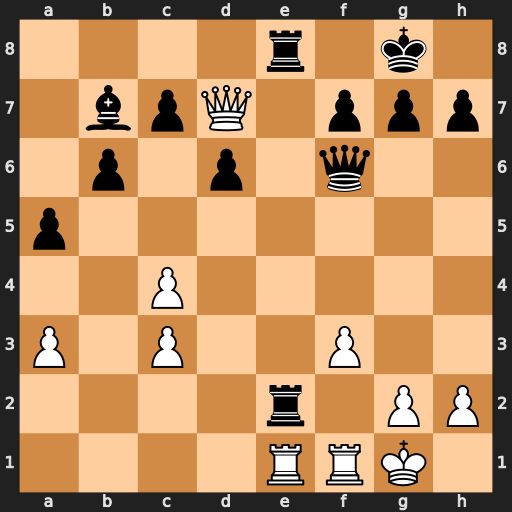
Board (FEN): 4r1k1/1bpQ1ppp/1p1p1q2/p7/2P5/P1P2P2/4r1PP/4RRK1
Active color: w
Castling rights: -
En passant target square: -
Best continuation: Qxe8+ Rxe8 Rxe8#